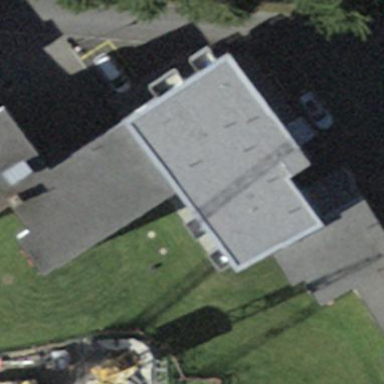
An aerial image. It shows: Flat-roofed building.